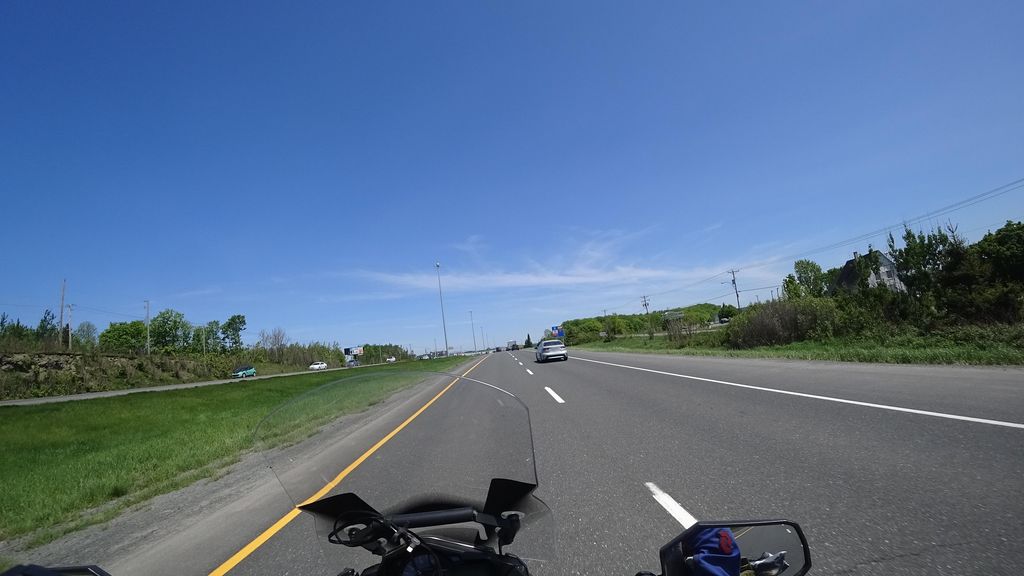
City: quebec_city